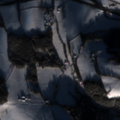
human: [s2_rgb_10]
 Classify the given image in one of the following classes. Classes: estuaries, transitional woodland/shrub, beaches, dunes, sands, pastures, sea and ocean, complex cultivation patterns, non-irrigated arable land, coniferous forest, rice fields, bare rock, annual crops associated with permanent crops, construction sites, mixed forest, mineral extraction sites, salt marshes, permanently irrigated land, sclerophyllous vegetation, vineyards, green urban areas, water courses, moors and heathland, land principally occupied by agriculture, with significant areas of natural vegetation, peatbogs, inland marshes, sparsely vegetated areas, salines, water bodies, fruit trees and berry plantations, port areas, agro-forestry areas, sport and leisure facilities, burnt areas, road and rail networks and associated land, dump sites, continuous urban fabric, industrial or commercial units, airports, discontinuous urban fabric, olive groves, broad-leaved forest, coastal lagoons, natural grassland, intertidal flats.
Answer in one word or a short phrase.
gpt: road and rail networks and associated land, pastures, coniferous forest